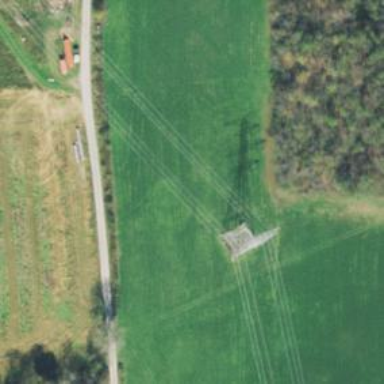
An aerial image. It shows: Lattice structure tower used for power distribution.